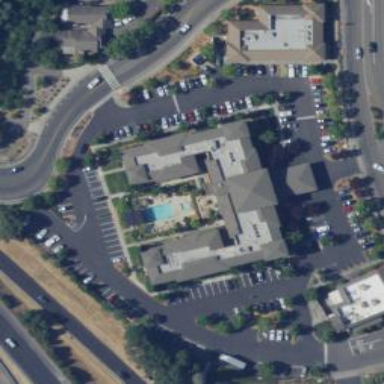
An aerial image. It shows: Commercial area.